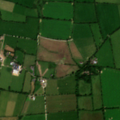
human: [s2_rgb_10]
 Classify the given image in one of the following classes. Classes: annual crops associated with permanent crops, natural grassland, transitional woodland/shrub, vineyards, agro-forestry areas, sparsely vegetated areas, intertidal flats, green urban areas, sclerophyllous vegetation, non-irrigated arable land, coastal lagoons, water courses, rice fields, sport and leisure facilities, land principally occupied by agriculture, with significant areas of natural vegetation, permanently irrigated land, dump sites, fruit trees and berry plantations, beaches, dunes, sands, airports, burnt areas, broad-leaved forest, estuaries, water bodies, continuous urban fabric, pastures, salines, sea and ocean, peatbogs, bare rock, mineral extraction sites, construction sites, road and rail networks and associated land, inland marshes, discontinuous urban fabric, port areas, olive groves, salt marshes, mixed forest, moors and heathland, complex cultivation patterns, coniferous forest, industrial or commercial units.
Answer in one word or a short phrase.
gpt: non-irrigated arable land, pastures